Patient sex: F
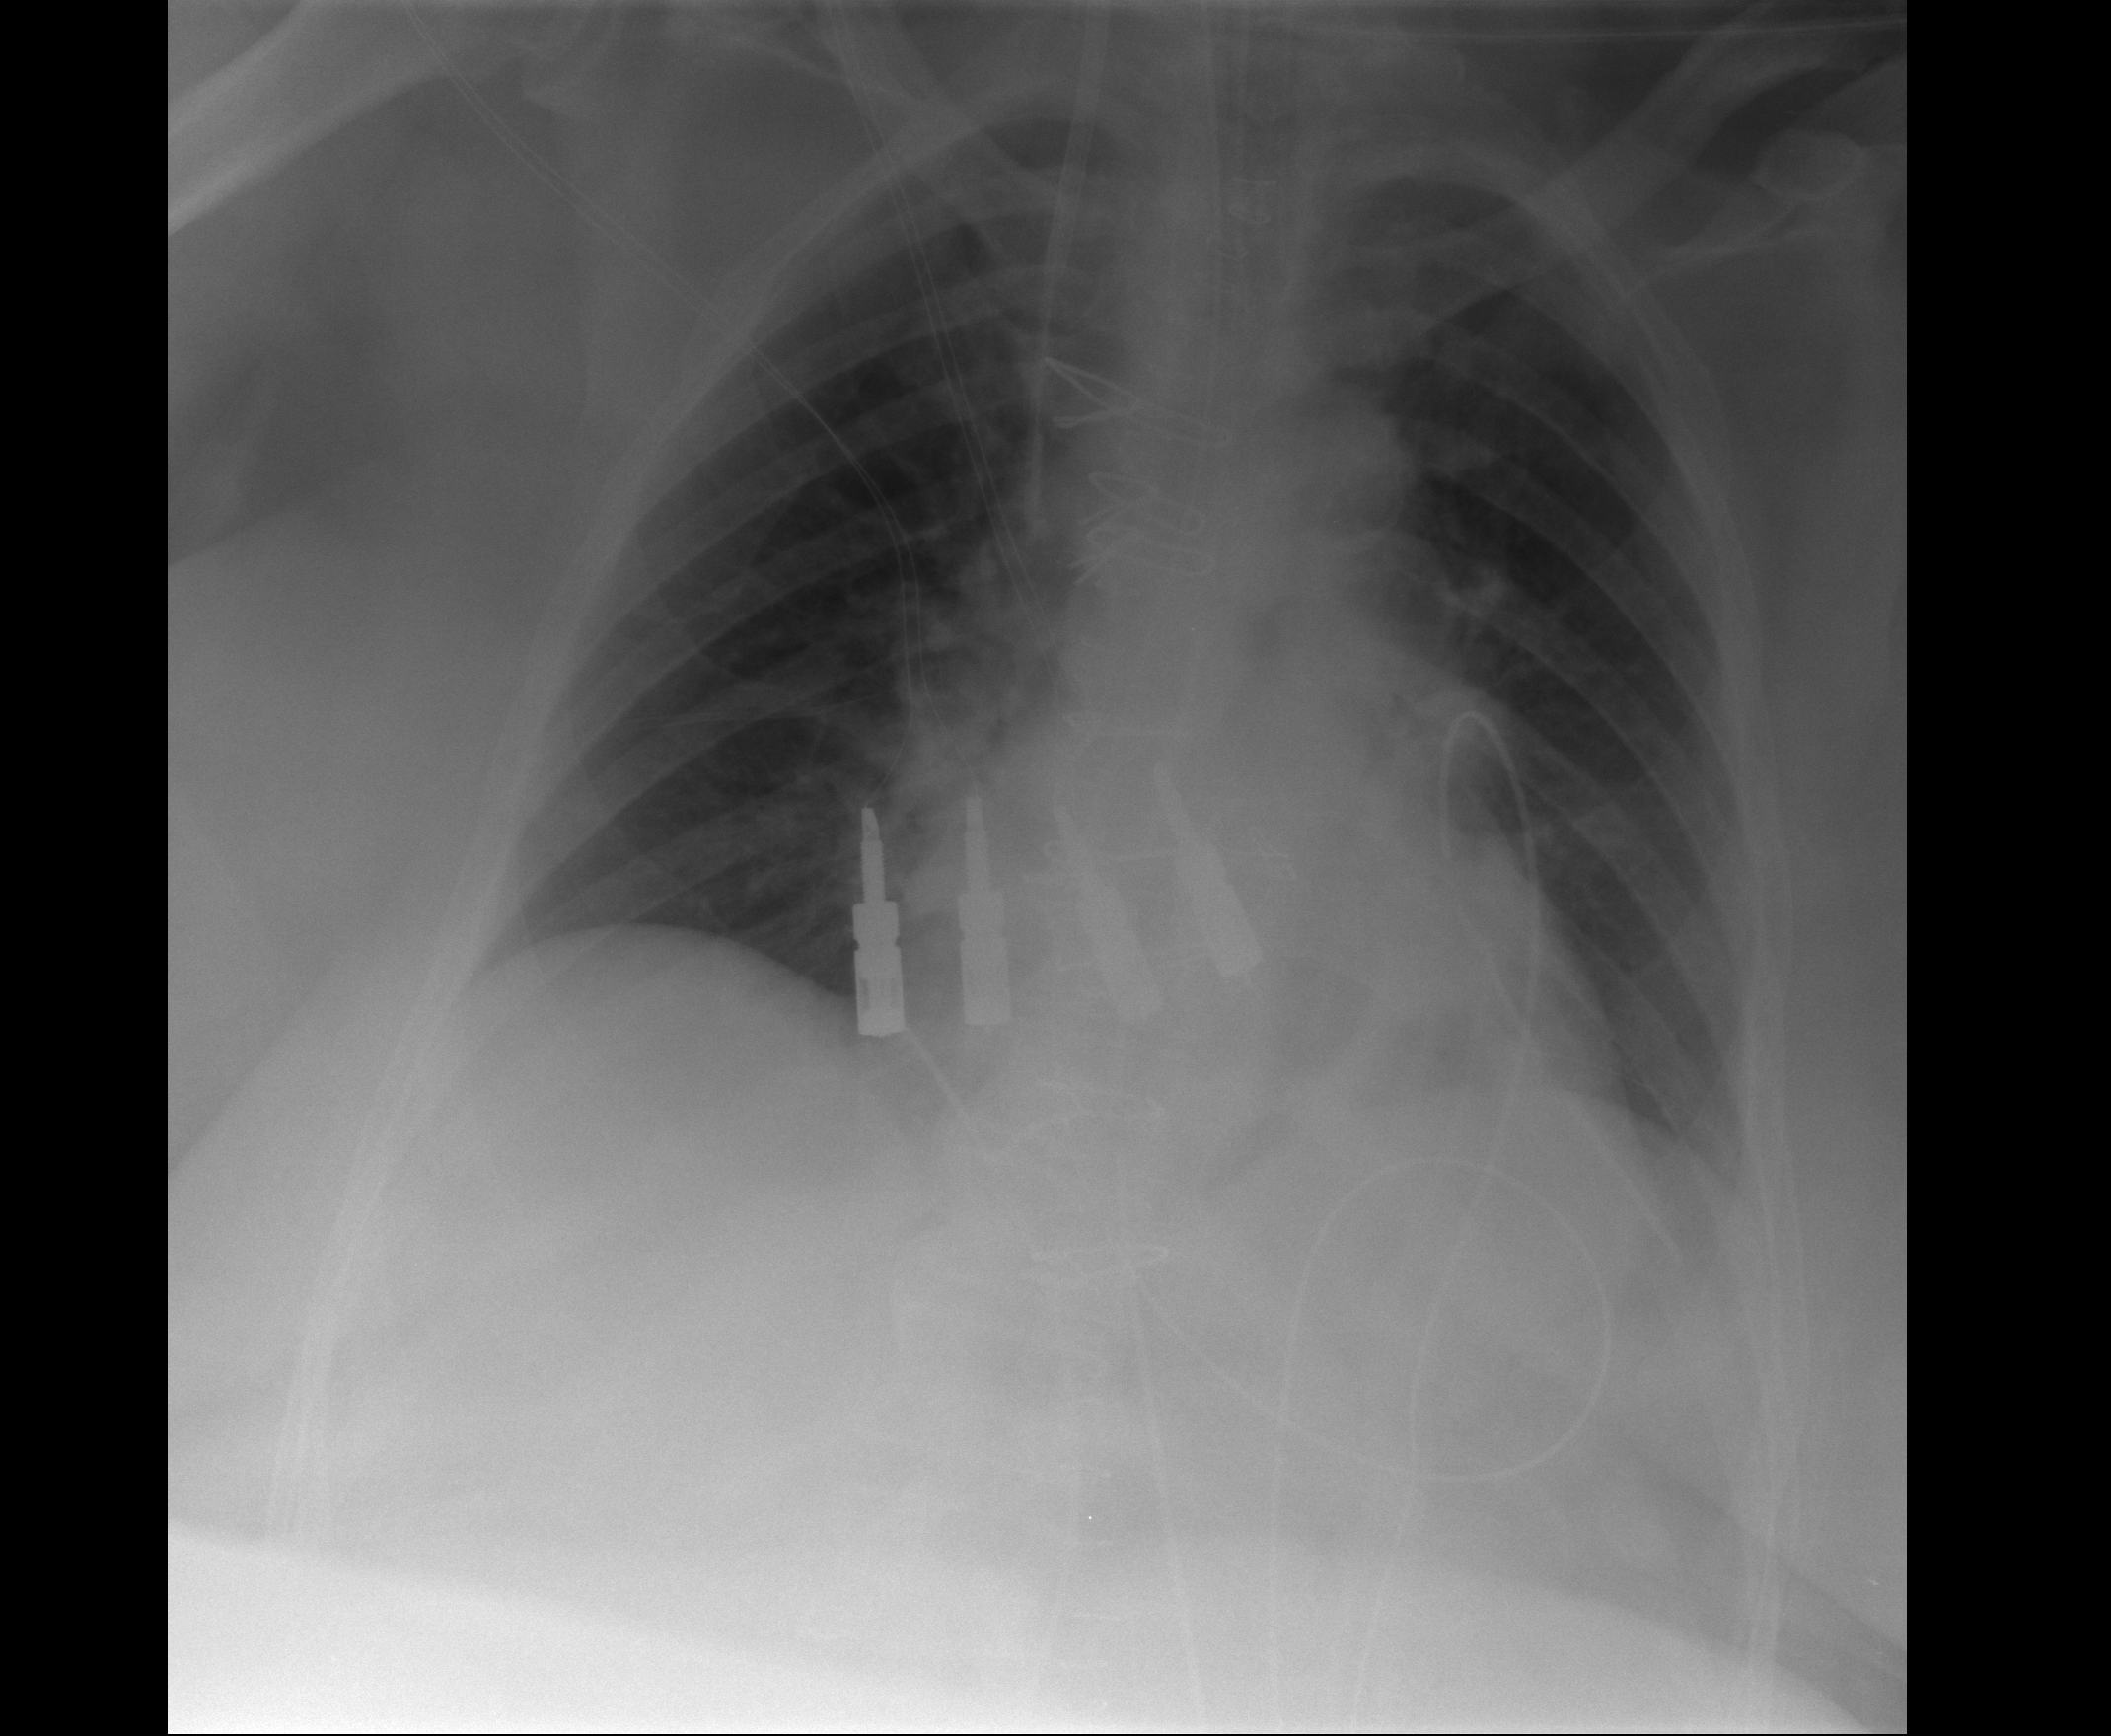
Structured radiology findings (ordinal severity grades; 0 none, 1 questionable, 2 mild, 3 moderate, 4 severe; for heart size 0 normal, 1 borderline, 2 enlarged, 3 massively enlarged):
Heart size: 2
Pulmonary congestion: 2
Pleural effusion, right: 0
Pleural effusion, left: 0
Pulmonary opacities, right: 0
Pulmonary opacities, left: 0
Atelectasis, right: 0
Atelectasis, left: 0